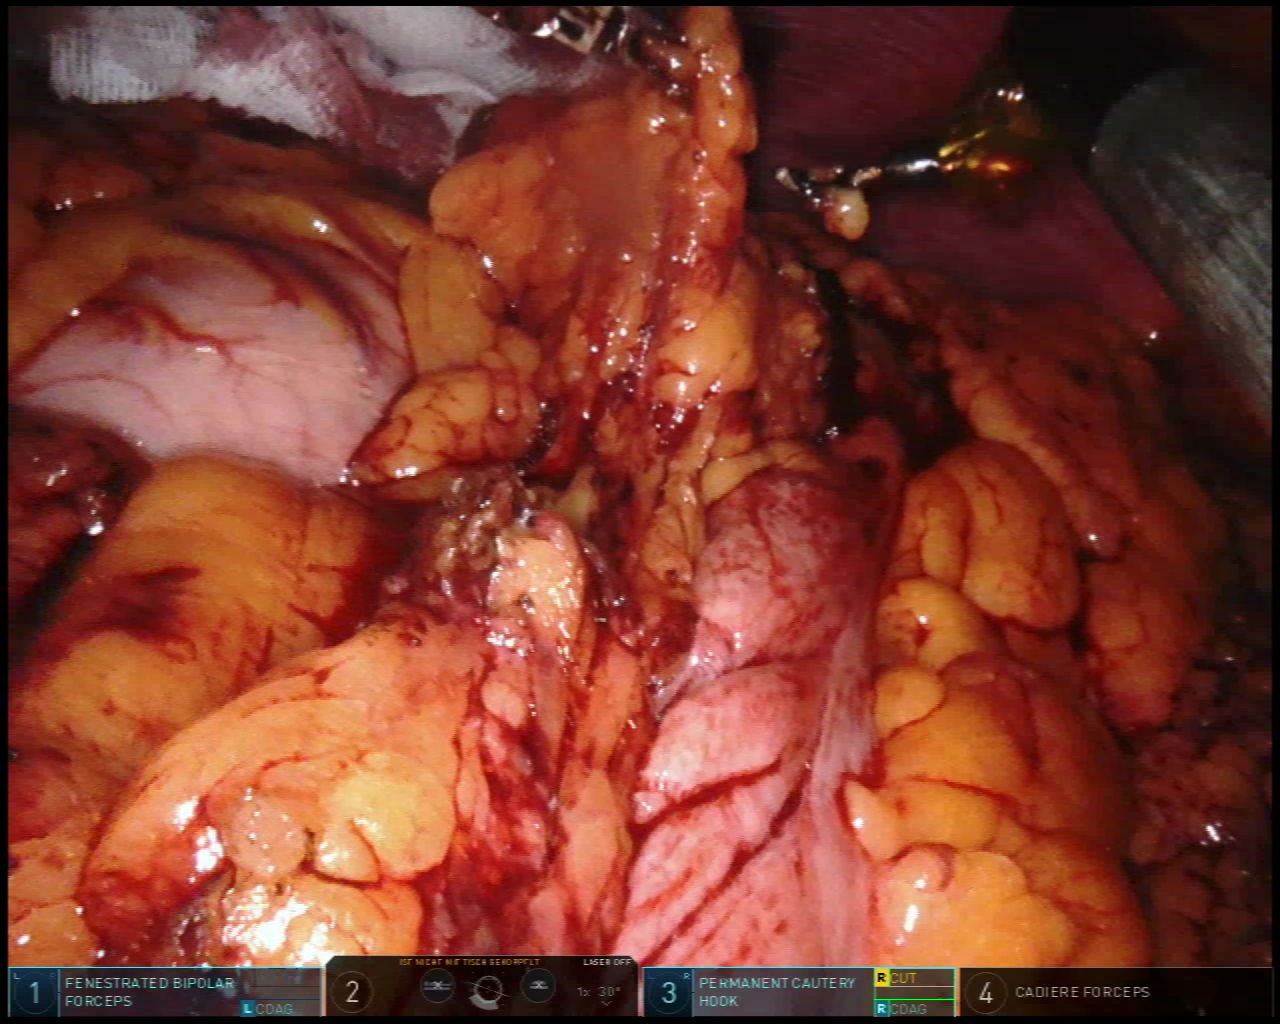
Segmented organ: stomach
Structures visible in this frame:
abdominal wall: no
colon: no
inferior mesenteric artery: no
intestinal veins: no
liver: no
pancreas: no
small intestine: no
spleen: no
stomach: yes
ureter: no
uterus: no
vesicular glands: no